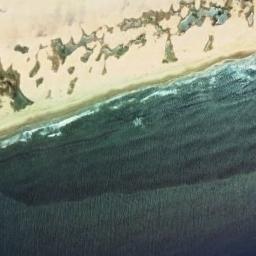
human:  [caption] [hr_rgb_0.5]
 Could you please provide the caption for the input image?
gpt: The beach with khaki sand and some green plants on the beach .

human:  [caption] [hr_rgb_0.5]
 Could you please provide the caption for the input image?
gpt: There are marks on the sand .

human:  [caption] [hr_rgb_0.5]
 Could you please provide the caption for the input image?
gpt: The beach is composed of dark green seawater and a amber coast with sparse green plants .

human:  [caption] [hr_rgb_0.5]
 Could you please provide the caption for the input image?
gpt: The blue sea and little puddles by the beach .

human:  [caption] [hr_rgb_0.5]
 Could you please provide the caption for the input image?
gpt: Many green algae are on the beach .